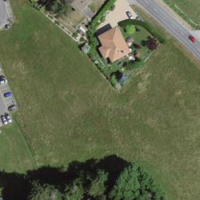
EUNIS habitat code: 55
Species observed at this site:
Cardamine pratensis